Question: OneTimeSetUp and OneTimeTearDownStopped working
'''
using NUnit.Framework;
using System;
using System.Collections.Generic;
using System.Linq;
using System.Text;
using System.Threading.Tasks;
namespace ClassLibrary1
{
class Class1
{
[SetUp]
public void setup()
{
Console.WriteLine("setup method");
}
[TearDown]
public void teardown()
{
Console.WriteLine("teardown");
}
[OneTimeSetUp]
public void onetimesetup()
{
Console.WriteLine("onetimesetup method");
}
[OneTimeTearDown]
public void onetimeteardown()
{
Console.WriteLine("onetimeteardown method");
}
[Test]
public void testCase()
{
Console.WriteLine("Testcase method 2");
}
}
}
'''
I installed Resharper previously and Now I have completed the resharper.
I have deleted resharper from C:\Users\vkris\AppData\Local\Microsoft\VisualStudio\15.0_d20cab45\Extensions
Also I now more have it in the control panel.
But I am still I having this issues. I have a previous project which is working fine. Here are the packages that I have downloaded from nuget package.
More precisely please find the project which I am trying to complete
<URL>

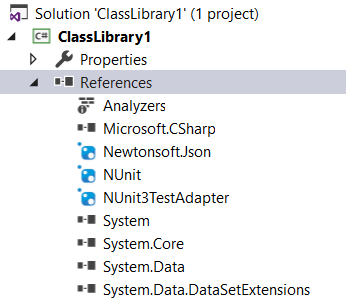
Answer: There's nothing wrong with the TestFixture (for example, here's a <URL>, so it must be a problem with the way the tests are being run, so let me offer an alternative way for you to run the tests...
1. Get the NUnit.Console NuGet package (this includes another package called NUnit.ConsoleRunner, referred to later).
2. Choose a project containing the Unit Tests that you want to run.
3. Go to the project properties of that project.
4. Go to the "Application" tab.
5. Select the assembly name and copy it to the clipboard.
6. Go to the "Debug" tab.
7. In "Start Options"/"Command line arguments:" paste the assembly name and add ".dll --debug --inprocess" on the end.
8. Change "Working directory" to the folder where that DLL gets built to.
9. Set "Start Action" to "Start external program", and give the location of the NUnit console (for example "full path\NUnit.ConsoleRunner.version\tools\nunit3-console.exe").
10. In "Solution Explorer", right-click on the project and choose "Set as StartUp Project".
11. Then "Start" the solution from Visual Studio
Hope this helps.